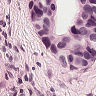
Metastatic tissue present: yes